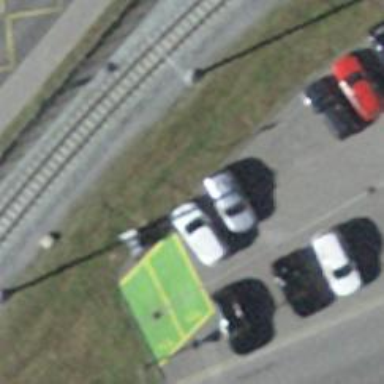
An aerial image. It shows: Charging station.